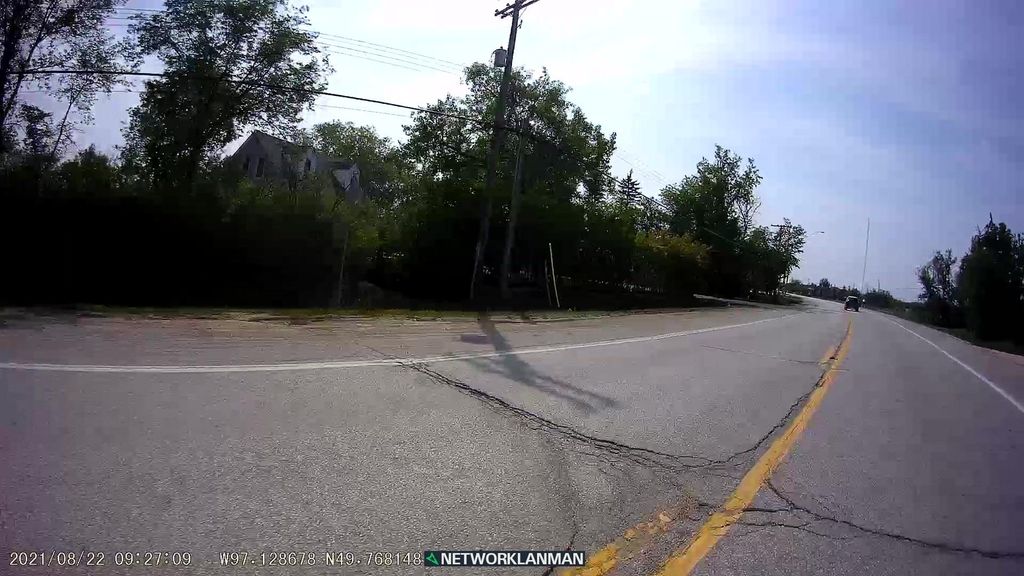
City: winnipeg